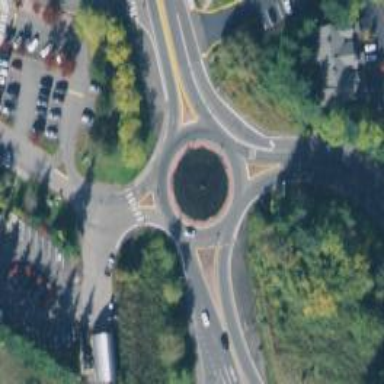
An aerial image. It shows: Secondary road leading to roundabout.